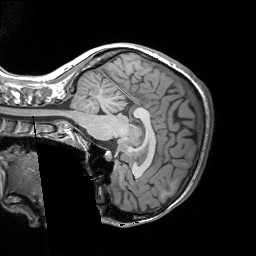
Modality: T1w
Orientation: sagittal
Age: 25
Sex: female
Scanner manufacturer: siemens
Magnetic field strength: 3 T
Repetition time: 1.9 s
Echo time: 0.00252 s